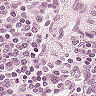
Metastatic tissue present: no